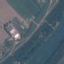
Land use / land cover: River